Lunar surface albedo tile
Center latitude: 17.704
Center longitude: 43.151
Resolution (meters per pixel, mean): 126.11
Tile area (km^2): 15841.45
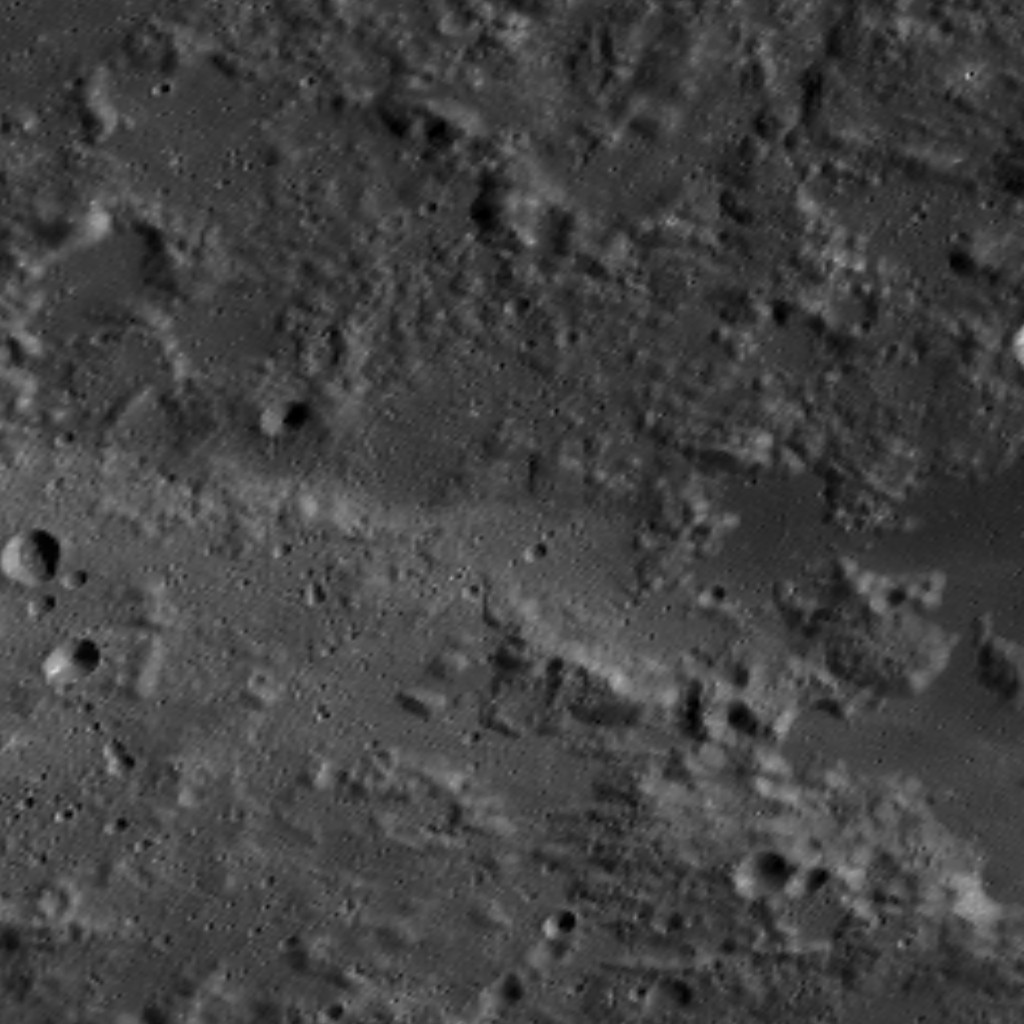